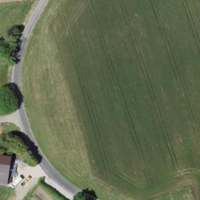
EUNIS habitat code: 24
Species observed at this site:
Pica pica
Brassica napus
Vicia sepium